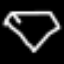
Label: diamond